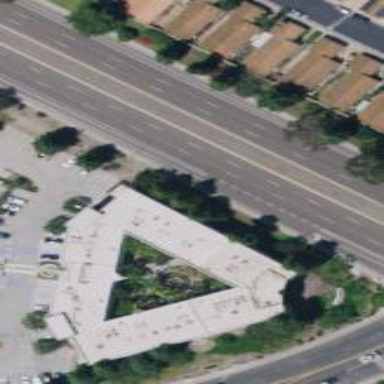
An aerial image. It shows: Office building.